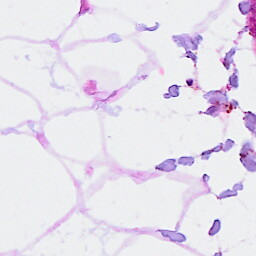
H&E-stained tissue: Breast